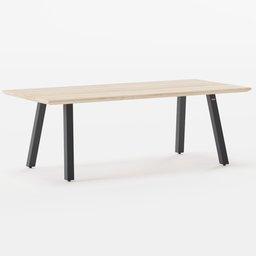
Label: furniture